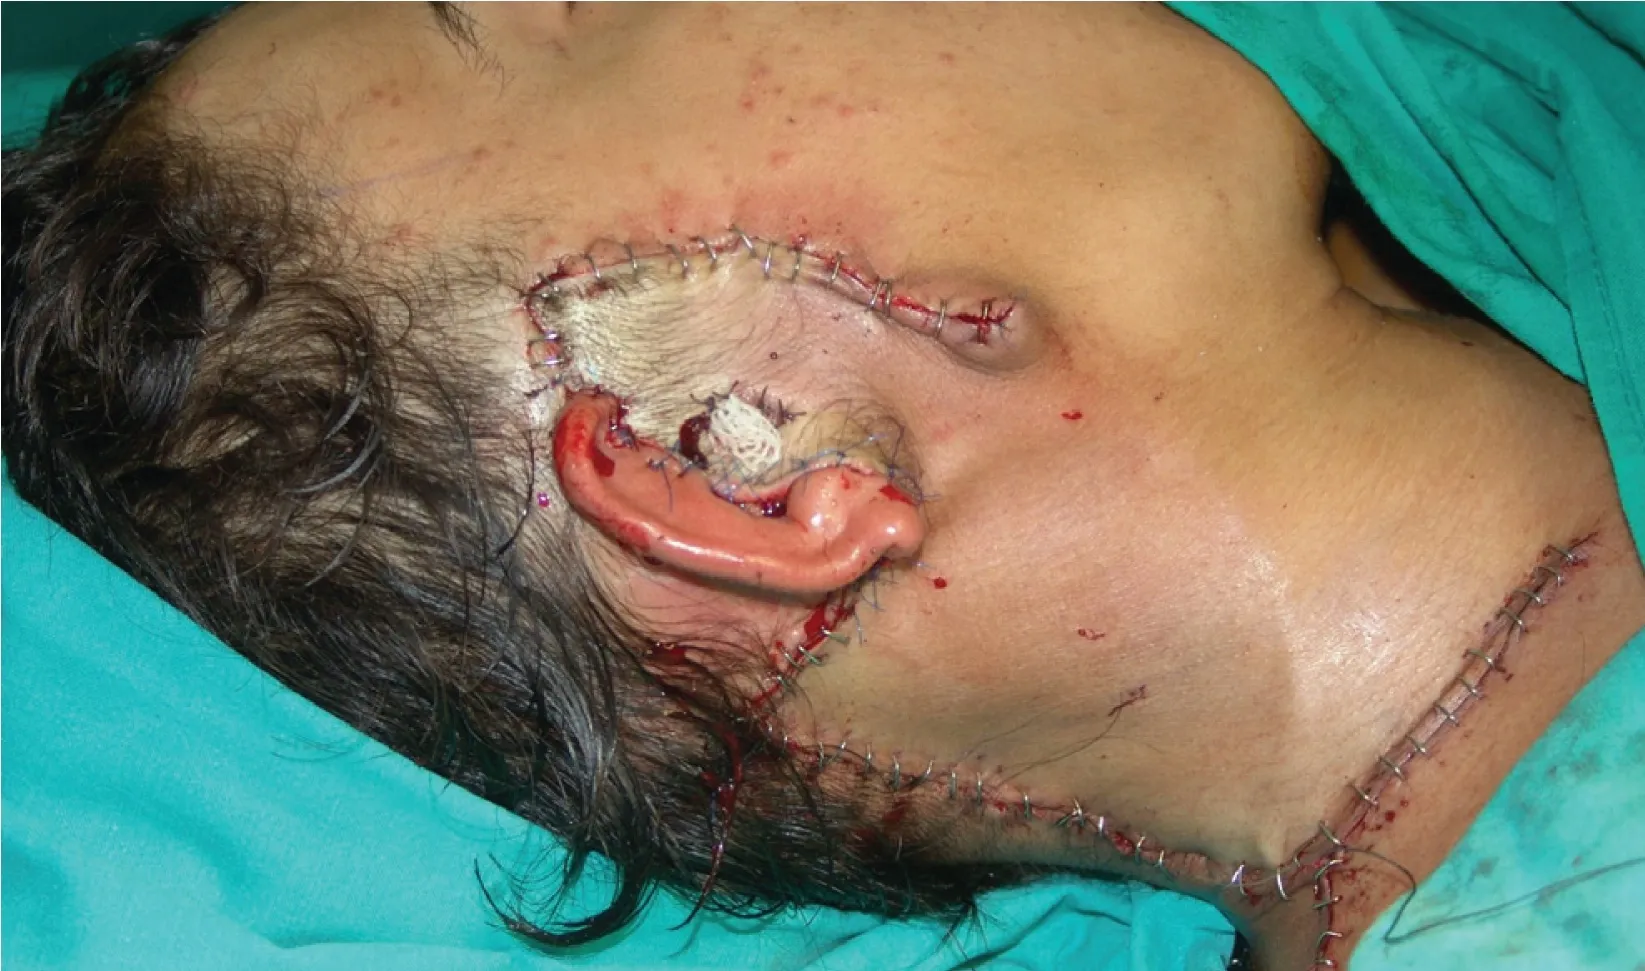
(A, B). Reconstructed by a cervico-fascial flap extending down to the supra-clavicular area.
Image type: medical_photograph (other_medical_photograph)